Question: I am creating and IOS app for all of the engineers in my organisation to view and complete their jobs. However, when using a UIScrollView it moves the content away from where I place it on my storyboard.
With a normal UIView (not scroll) the elements are placed where I put them however it can overflow if there are large number of switches to place on the page (dynamically) so I need to be able to scroll through items.
I am using the <URL>. To create my main layout.
However, from my scroll layout I use this code to add buttons.
'''
y = StartY
x = StartX
foreach (var component in DetailItem.Components)
{
y += yPls;
UISwitch sw = new UISwitch(new CoreGraphics.CGRect(x, y, 51, 31));
sw.OnTintColor = UIColor.Yellow;
sw.ThumbTintColor = UIColor.Blue;
sw.ValueChanged += (sender, e) => {
var comp = sender as UISwitch;
DetailItem.Components[component.Key] = comp.On;
};
UILabel lbl = new UILabel(new CoreGraphics.CGRect(x + 55, y, 200, 31));
lbl.Text = component.Key;
this.Add(sw);
this.Add(lbl);
}
'''
The problem is that elements are being moved from where I placed them, as shown here:

Where I currently have the "Job Name:" Label selected but as you can see it is being moved.
Any help with this or ideas on why it happens would be great!
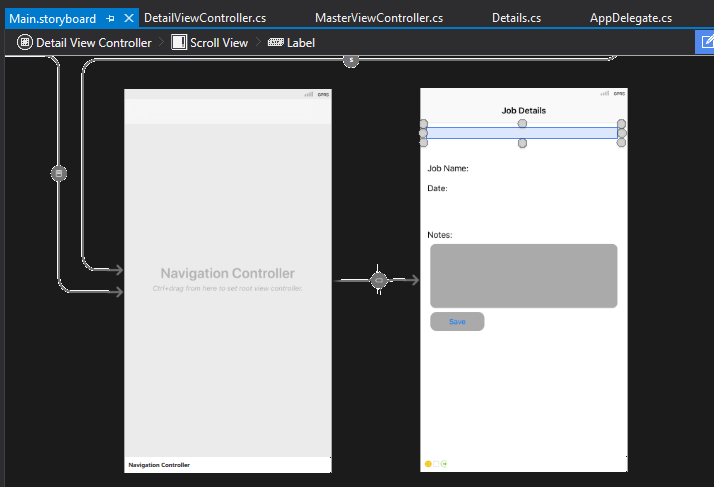
Answer: Select the 'ViewController' in storyboard and then in the 'Properties' -> 'Widget' -> 'Extend Edges', there is an option called , uncheck that and your element in the scrollView will stay at the proper position.
Here is a screenshot:
<URL>
In the code behind, it should be:
'''
this.EdgesForExtendedLayout = UIRectEdge.None or UIRectEdge.None.all or UIRectEdge.Bottom;
'''
'edgesForExtendedLayout' tells what edges should be extended (left, right, top, bottom, all, none or any combination of those). Extending bottom edge equals "Under Bottom Bars" tick, extending top edge equals "Under Top Bars" tick.
Check the <URL> for more information.